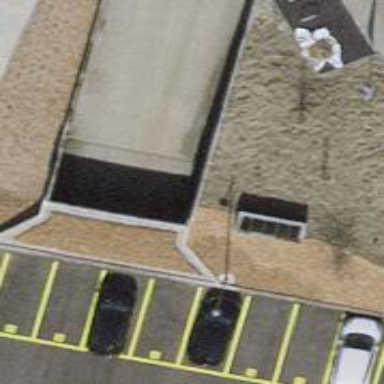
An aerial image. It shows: Parking area.